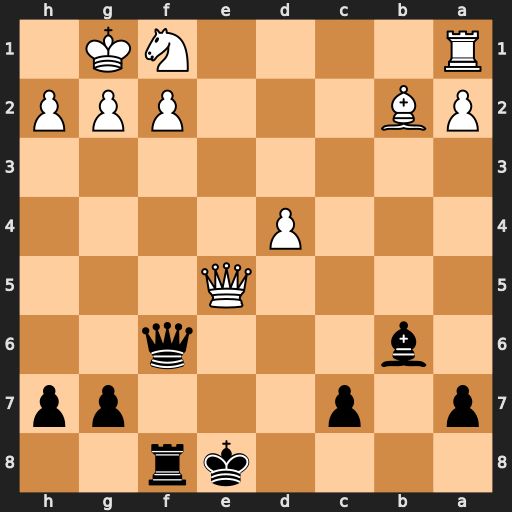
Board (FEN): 4kr2/p1p3pp/1b3q2/4Q3/3P4/8/PB3PPP/R4NK1
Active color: b
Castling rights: -
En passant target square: -
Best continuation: Qxe5 dxe5 Rxf2